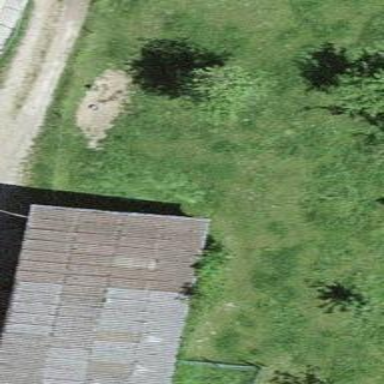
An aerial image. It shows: Shed building.